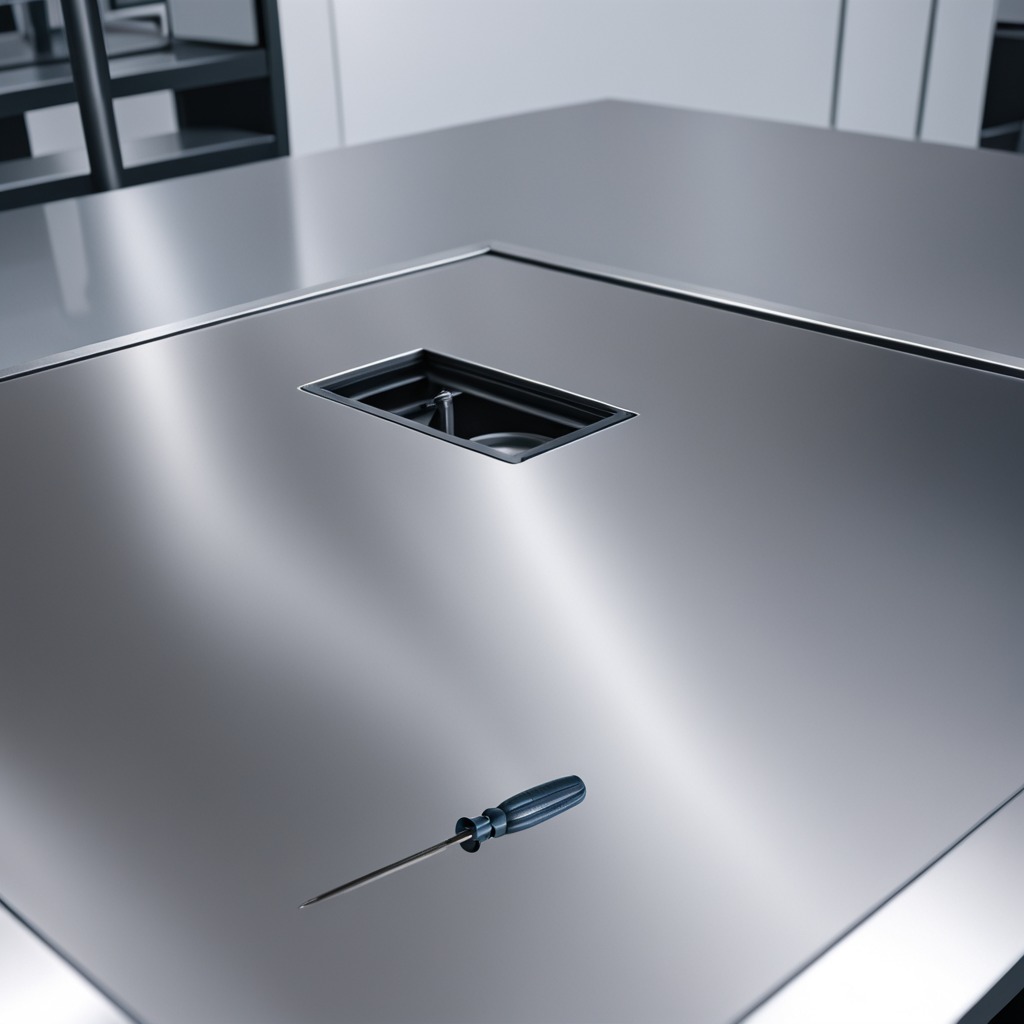
A screwdriver is lying on the stainless steel table in a high-end prototyping lab.